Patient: sex F, age 68
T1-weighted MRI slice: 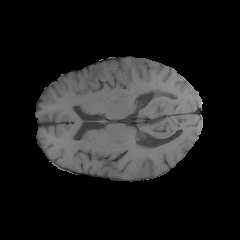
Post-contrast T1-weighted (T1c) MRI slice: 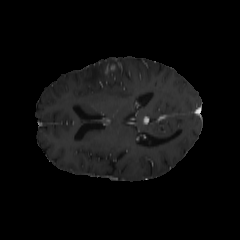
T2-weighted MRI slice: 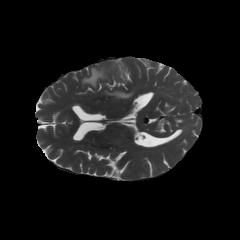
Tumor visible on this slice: yes
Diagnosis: Glioblastoma, IDH-wildtype
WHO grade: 4